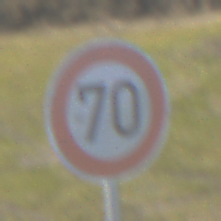
Verkehrszeichen: Geschwindigkeit70
Umgebung: Outdoor, Nature
Tageszeit: MorningAfternoon
Wetter: PartlyCloudy
Licht: Natural
Jahreszeit: NotSpecified
Kontrast: HighContrast